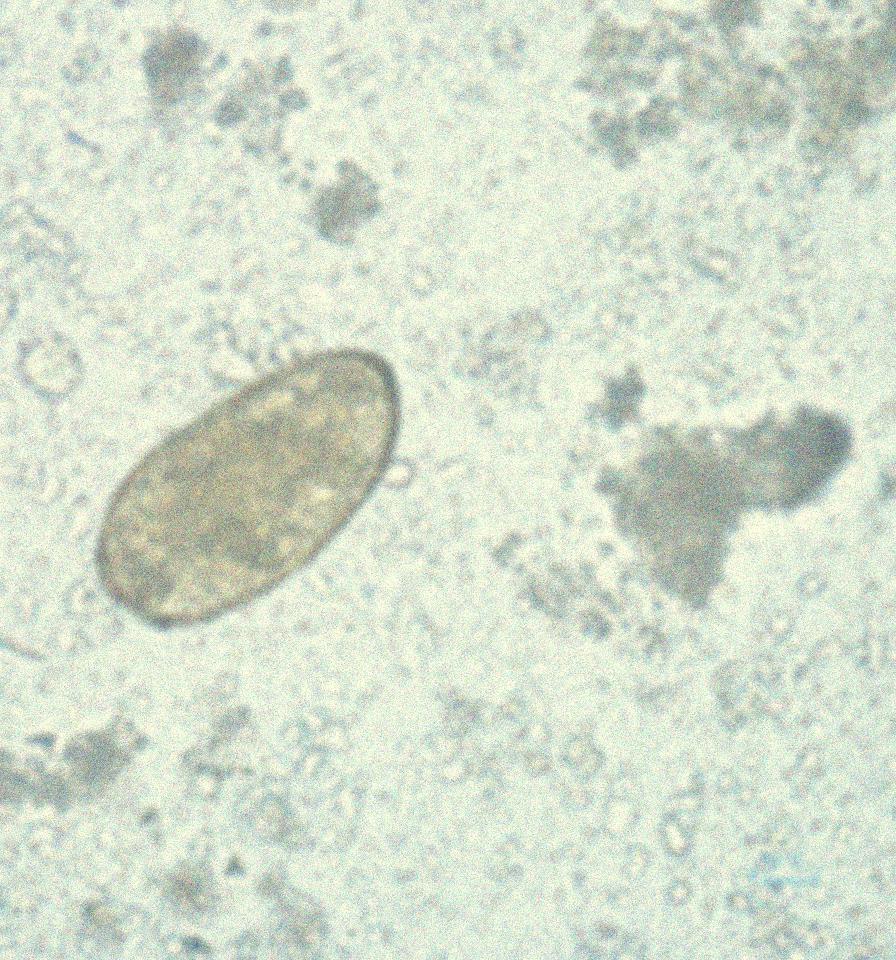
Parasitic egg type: Paragonimus spp